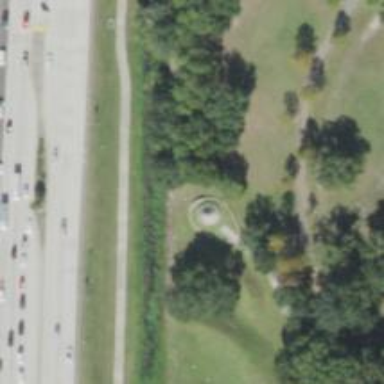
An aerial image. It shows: Memorial site with historic significance.